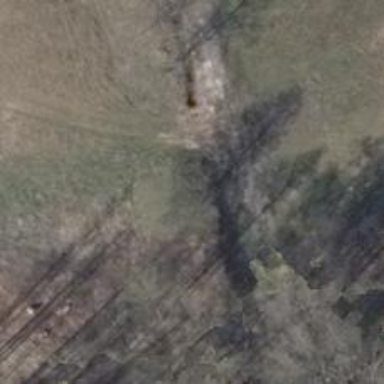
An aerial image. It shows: Culvert tunnel.